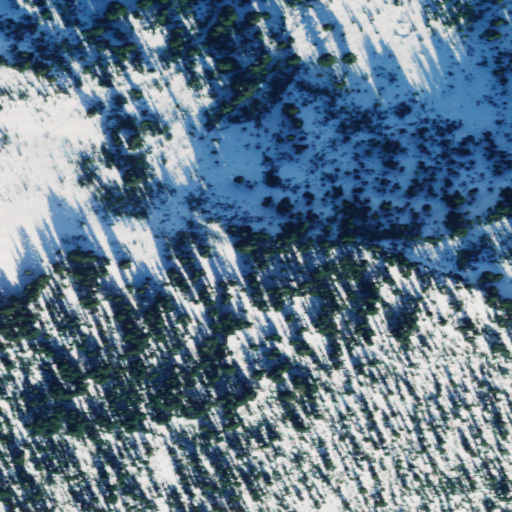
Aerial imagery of ridge(s) in Washington named Cady Ridge containing evergreen forest and shrub